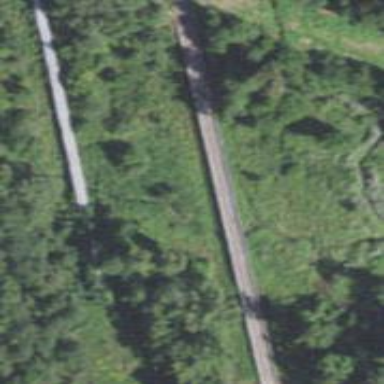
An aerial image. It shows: Bridge over cycleway.